Interaction volume radius: 5 \u00c5
Interaction volume height: 20 \u00c5
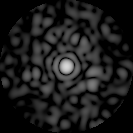
Disorder parameter: 0.8676